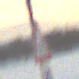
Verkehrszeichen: RadverkehrLinks
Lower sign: Geschwindigkeit20
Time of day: SunriseSunset
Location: Outdoor (Nature)
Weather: PartlyCloudy
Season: NotSpecified
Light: Natural